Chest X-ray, PA view. Patient: 69 years old, sex F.
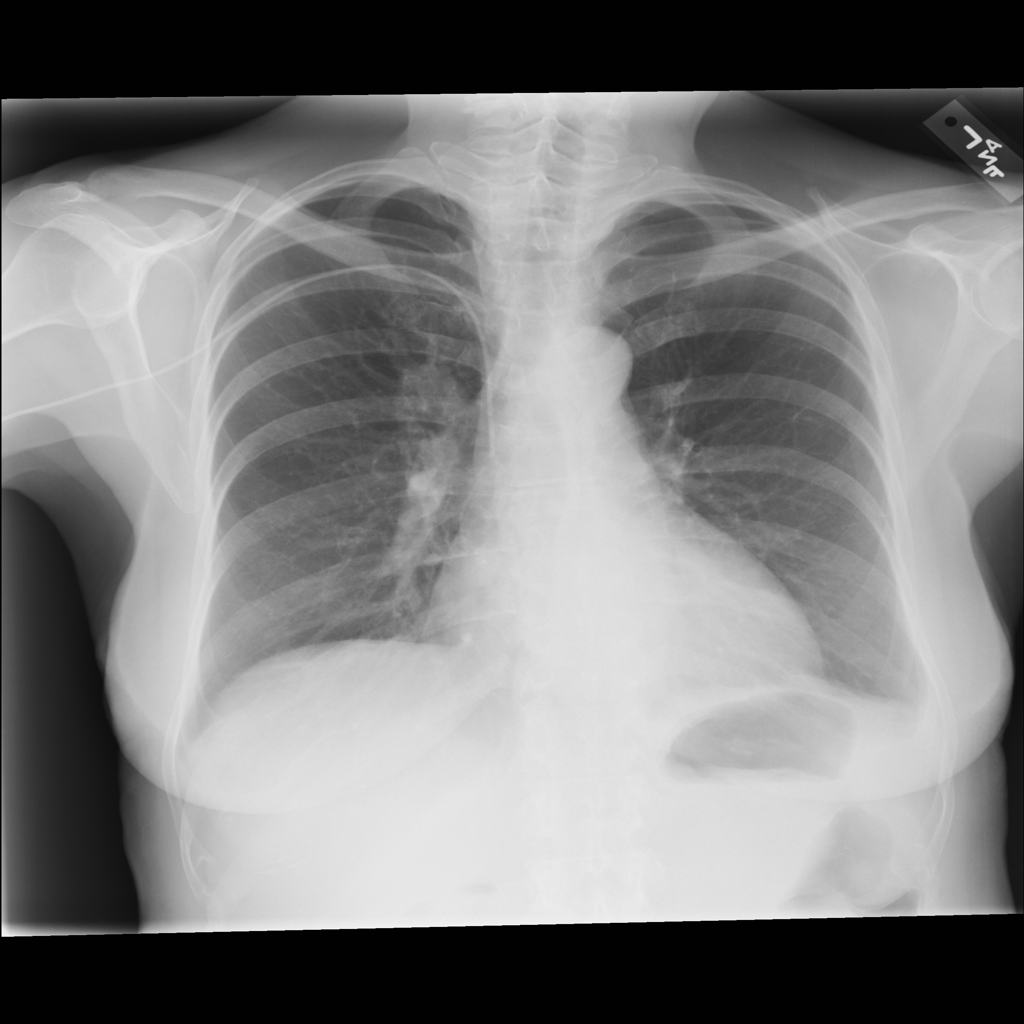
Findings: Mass